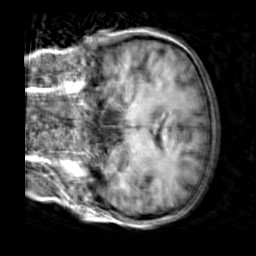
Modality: T1w
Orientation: coronal
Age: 20
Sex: female
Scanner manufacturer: siemens
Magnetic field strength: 3 T
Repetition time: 2.3 s
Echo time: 0.00303 s